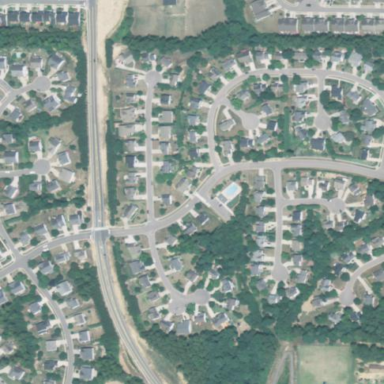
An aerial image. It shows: Residential area within neighborhood.